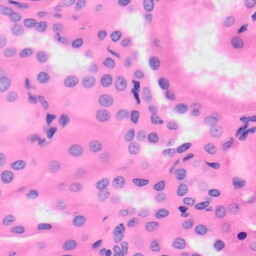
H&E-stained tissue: Kidney